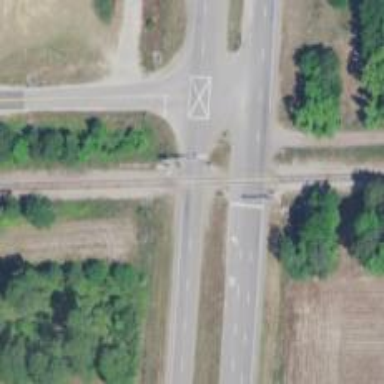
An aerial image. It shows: Level crossing with lights and saltire barrier.